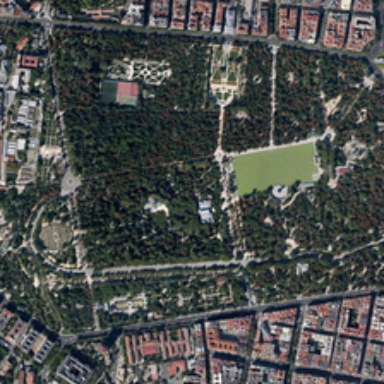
A lake with light green water in the middle .